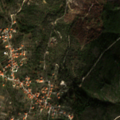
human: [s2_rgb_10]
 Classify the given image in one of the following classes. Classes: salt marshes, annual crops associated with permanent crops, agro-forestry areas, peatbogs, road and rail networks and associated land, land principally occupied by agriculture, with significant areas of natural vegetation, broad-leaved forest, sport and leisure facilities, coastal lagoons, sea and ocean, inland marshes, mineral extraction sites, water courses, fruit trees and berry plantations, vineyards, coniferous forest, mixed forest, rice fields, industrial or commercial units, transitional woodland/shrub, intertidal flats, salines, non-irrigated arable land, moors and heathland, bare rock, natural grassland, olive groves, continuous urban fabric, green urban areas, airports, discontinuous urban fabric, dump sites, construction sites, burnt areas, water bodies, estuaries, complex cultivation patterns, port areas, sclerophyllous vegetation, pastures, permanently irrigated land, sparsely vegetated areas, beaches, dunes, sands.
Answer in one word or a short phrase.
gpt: discontinuous urban fabric, olive groves, complex cultivation patterns, land principally occupied by agriculture, with significant areas of natural vegetation, broad-leaved forest, mixed forest, sclerophyllous vegetation